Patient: sex F, age 75
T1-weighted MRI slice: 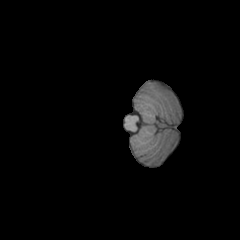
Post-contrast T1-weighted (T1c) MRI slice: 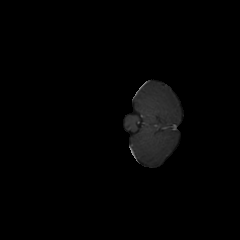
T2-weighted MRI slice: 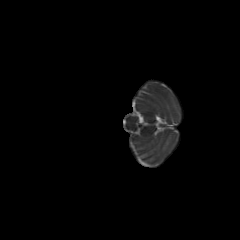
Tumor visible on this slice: no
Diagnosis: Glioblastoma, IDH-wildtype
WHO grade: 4